Question: I have installed sfPhpExcelPlugin successfully and now I am trying to run an example as per the direction of symfony plugin's website.
I am getting this error, do you guys know how to solve it?
'''
C:\wamp\www\orangehrm-3.01\symfony>php symfony plugins/sfPhpExcelPlugin/examples_1_2/01simple.php
Task "plugins/sfPhpExcelPlugin/examples_1_2/01simple.php" is not defined.
'''

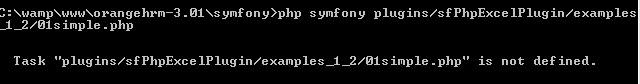
Answer: By using 'php symfony' command you are trying to run Symfony task. Your example of sfPhpExcelPlugin is not a Symfony task. Try:
'''
php plugins/sfPhpExcelPlugin/examples_1_2/01simple.php
'''
And to see list of all available Symfony task type:
'''
php symfony
'''